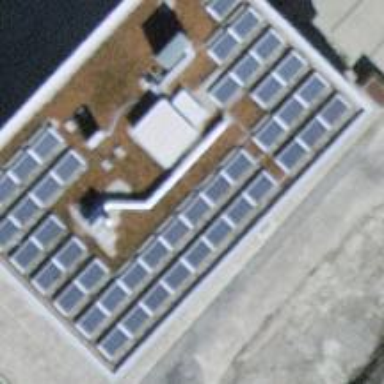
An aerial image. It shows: Small solar photovoltaic panel generator on the roof of building.